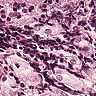
Metastatic tissue present: no